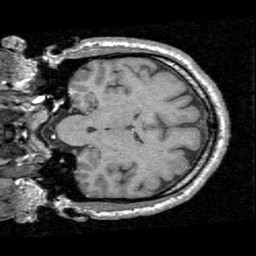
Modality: T1w
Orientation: coronal
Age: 41
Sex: male